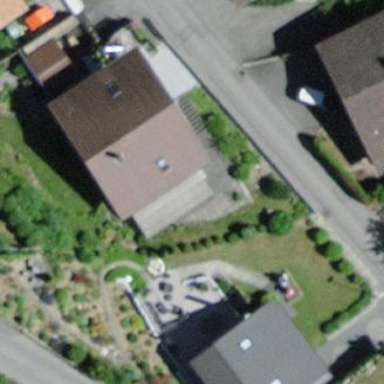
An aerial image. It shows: Residential building.